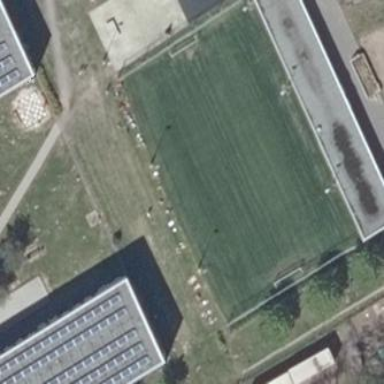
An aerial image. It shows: Soccer pitch for leisureland activities.